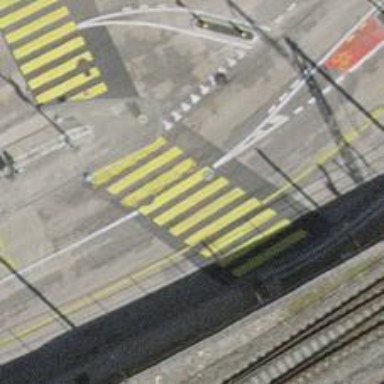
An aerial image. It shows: Uncontrolled crossing on the road.